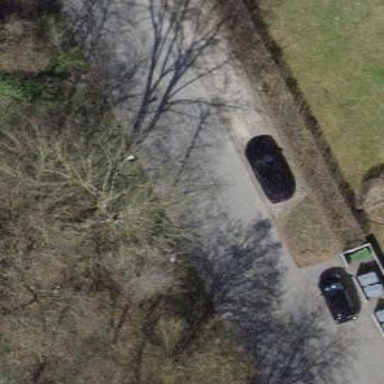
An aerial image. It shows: Residential road with asphalt surface. There is parallel lay-by parking lane on the left side of the road.